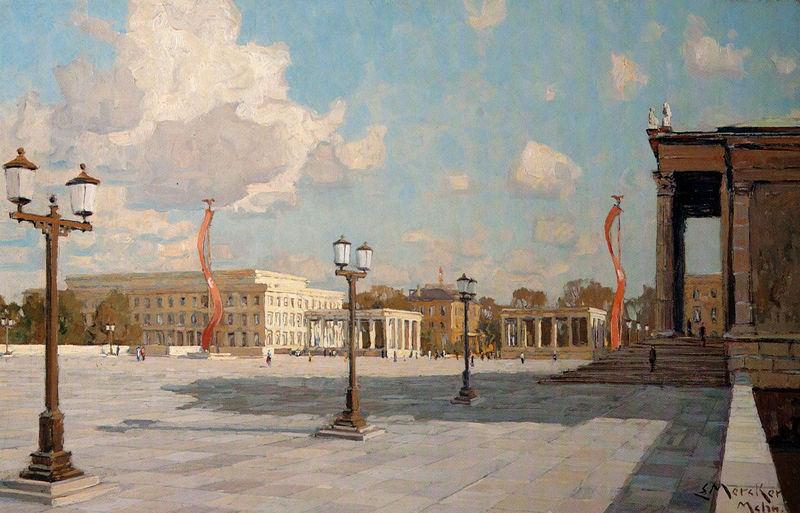
Titel: Königsplatz in München
Künstler: Erich Mercker
Institution: (Privatbesitz)
Schlagwörter: blau, himmel, schatten, weiß, wolken, braun, grau, lampen, laternen, paris, straße, säule, säulen, gebäude, haus, rot, sommer, fahnen, fassaden, fahne, platz, beleuchtung, banner, treppe, berlin, schweiz, tempel, museum, flaggen, kandelaber, potsdam, gru